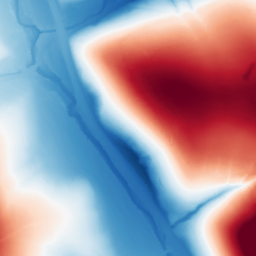
Category: classical
Decomposition family: gaussian
Decomposition parameters: sigma: 100
Upsampling method: bicubic
Upsampling parameters: scale: 4
Upsampling scale: 4